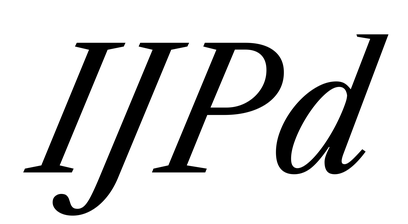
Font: LibreCaslonText-Italic_Italic